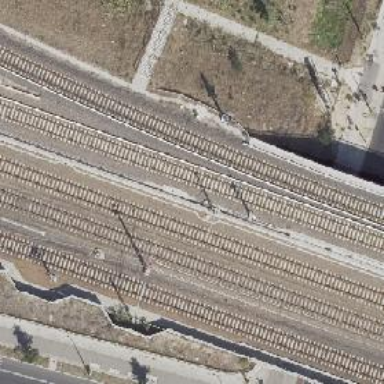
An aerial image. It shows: Railway signal.